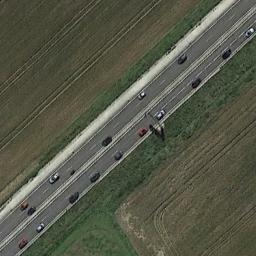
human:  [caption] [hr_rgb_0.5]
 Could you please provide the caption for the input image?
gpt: A straight freeway goes through the farmland and green belts are on both sides of the freeway .

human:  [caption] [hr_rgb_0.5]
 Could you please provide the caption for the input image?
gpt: The freeway goes through the bare land with some cars .

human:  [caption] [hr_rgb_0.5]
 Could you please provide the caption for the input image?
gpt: The freeway is surrounded by large green fields, And there are many cars on the freeway .

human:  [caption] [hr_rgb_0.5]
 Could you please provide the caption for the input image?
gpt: There are many cars on the straight highway .

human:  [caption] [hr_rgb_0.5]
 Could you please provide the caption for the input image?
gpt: There are green belts along the freeway beside some brown farmlands .